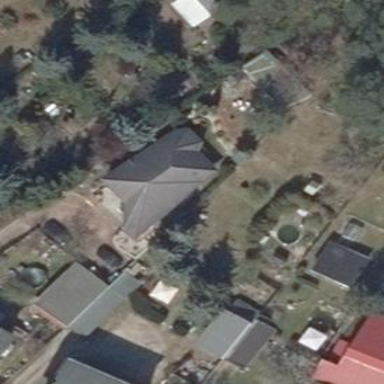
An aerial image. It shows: Detached building with hipped roof.